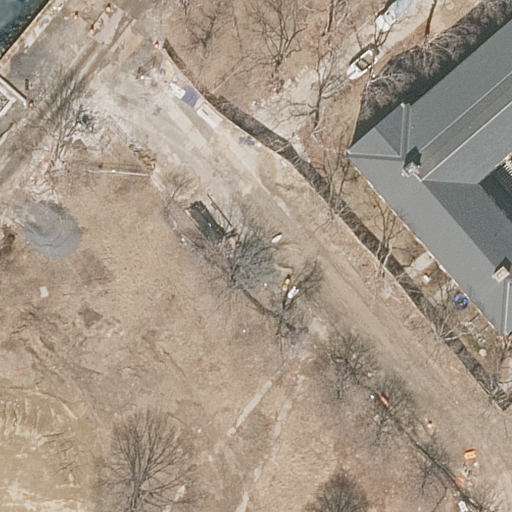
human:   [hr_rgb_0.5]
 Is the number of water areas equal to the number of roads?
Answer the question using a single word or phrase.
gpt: no

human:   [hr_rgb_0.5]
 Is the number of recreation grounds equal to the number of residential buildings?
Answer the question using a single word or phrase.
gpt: no

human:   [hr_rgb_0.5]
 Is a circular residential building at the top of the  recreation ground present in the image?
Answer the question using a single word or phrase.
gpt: no

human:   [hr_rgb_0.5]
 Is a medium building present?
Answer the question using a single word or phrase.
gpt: no

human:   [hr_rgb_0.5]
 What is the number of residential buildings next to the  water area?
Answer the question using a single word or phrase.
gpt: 0

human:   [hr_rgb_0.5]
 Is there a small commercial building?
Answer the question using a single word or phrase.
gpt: no

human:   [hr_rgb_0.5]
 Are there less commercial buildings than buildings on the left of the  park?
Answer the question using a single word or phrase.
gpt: yes

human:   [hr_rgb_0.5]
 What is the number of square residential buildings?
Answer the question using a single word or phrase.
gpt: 0

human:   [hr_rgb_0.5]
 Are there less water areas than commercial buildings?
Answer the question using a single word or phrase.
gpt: no

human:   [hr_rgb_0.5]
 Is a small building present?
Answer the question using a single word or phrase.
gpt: no

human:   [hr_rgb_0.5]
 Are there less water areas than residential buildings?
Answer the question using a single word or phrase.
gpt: no

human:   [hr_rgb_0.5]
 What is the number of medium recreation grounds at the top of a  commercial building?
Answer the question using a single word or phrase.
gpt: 0

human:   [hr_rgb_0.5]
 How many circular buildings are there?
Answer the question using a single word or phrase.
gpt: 0

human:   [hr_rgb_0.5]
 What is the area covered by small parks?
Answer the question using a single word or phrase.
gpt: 0m2

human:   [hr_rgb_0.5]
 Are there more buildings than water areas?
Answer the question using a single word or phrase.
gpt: no

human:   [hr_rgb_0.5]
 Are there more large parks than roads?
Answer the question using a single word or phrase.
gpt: no

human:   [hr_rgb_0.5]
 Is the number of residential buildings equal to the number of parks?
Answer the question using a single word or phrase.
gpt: no

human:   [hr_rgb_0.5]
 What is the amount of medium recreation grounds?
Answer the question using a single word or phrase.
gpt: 0

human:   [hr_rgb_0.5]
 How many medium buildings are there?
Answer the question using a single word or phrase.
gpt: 0

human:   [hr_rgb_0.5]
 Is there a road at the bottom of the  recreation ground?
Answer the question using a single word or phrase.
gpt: no

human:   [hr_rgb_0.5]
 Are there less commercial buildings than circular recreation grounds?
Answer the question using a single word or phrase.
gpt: no

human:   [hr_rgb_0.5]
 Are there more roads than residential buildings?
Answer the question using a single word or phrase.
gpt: yes

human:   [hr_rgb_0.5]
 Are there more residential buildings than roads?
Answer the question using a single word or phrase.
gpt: no

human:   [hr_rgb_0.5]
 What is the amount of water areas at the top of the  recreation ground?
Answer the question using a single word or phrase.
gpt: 1

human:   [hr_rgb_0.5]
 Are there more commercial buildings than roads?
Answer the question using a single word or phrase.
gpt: no

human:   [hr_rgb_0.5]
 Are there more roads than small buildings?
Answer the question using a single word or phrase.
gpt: yes

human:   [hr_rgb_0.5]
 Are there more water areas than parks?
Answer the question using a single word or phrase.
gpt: no

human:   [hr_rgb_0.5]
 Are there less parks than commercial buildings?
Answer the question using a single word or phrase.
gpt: no

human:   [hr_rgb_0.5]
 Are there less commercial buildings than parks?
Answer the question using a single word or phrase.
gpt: yes

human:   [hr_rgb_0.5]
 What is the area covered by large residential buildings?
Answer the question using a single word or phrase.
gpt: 0m2

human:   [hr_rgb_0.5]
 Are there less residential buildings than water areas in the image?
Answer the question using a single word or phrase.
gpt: yes

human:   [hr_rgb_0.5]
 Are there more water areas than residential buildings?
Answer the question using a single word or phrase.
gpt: yes

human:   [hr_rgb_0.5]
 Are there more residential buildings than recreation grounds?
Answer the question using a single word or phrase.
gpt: no

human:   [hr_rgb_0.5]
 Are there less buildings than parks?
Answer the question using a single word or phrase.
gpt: no

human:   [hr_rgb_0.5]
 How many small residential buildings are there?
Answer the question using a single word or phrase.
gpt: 0

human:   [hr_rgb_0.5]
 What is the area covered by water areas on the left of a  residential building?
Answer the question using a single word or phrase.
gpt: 0m2